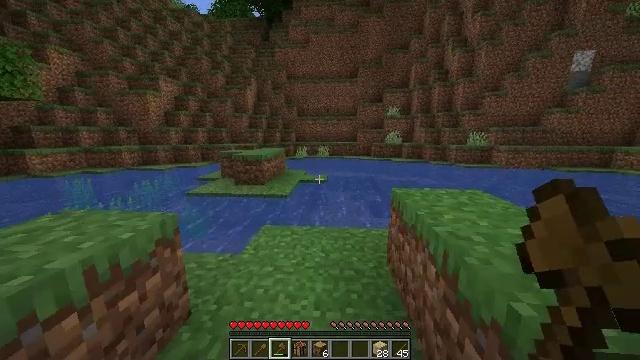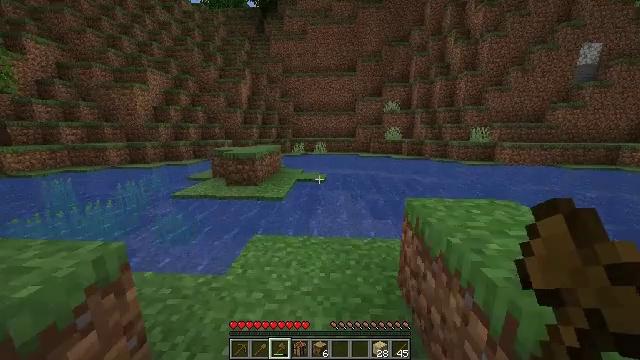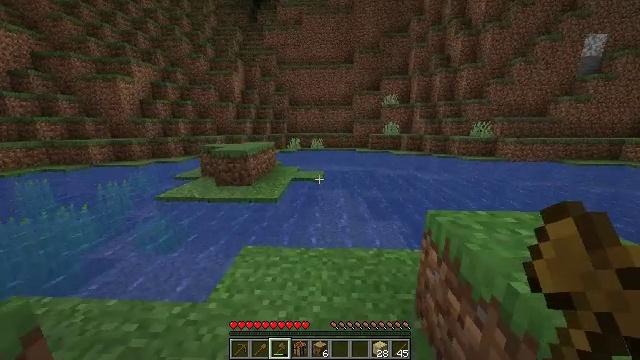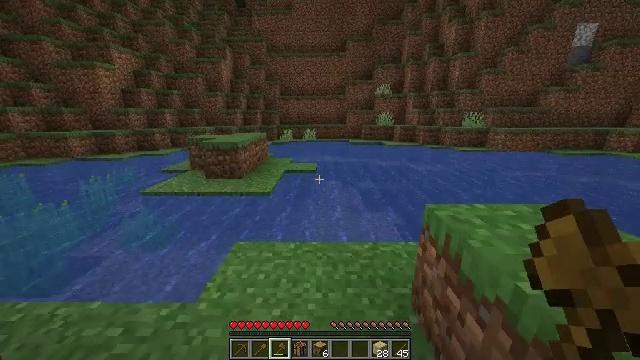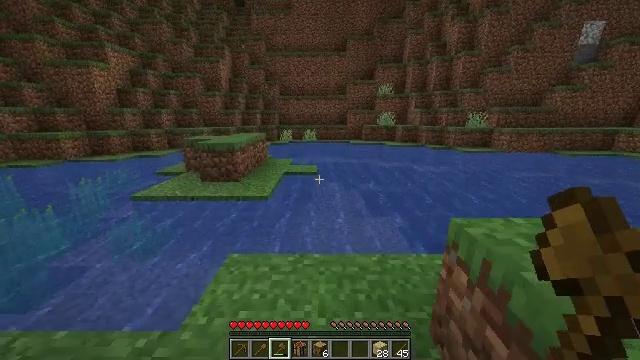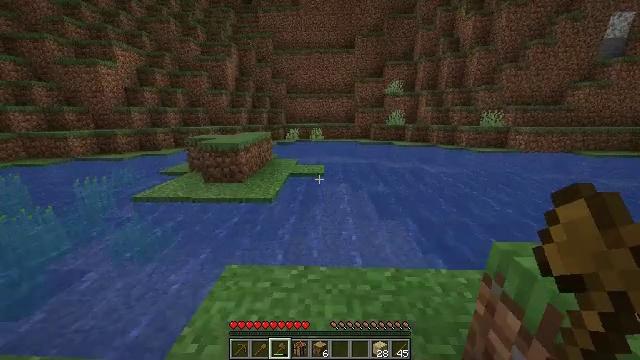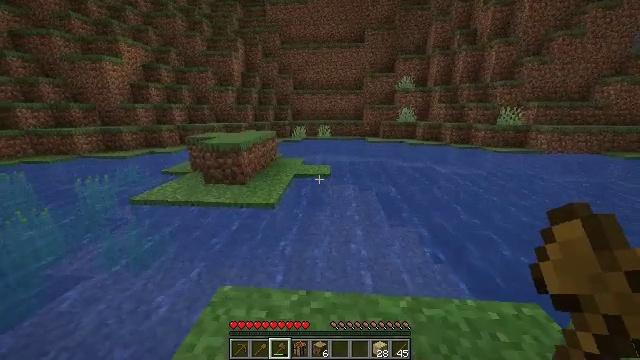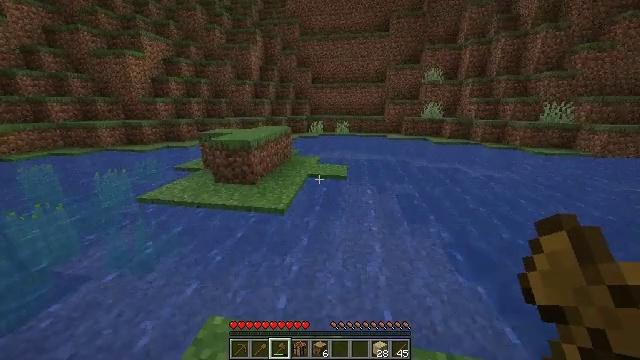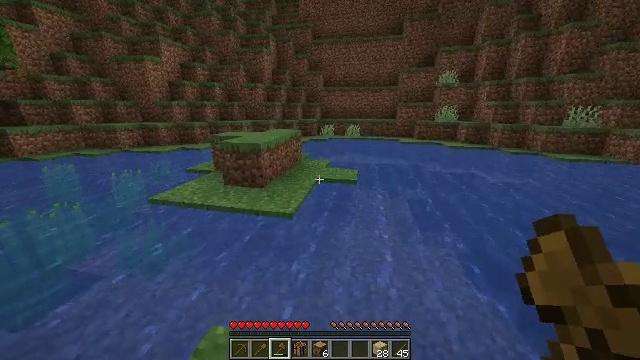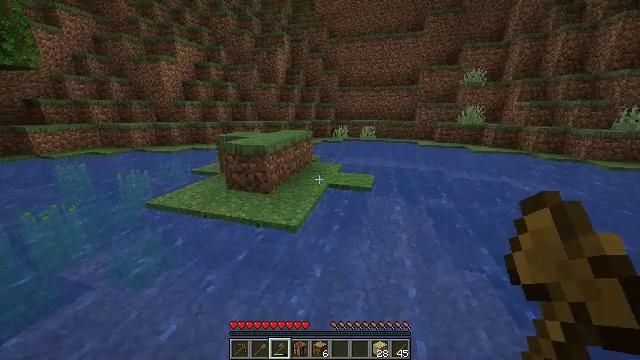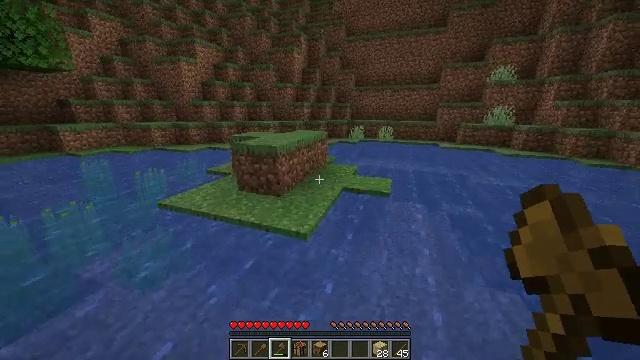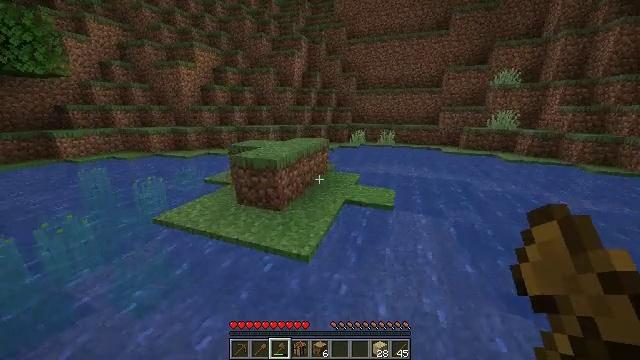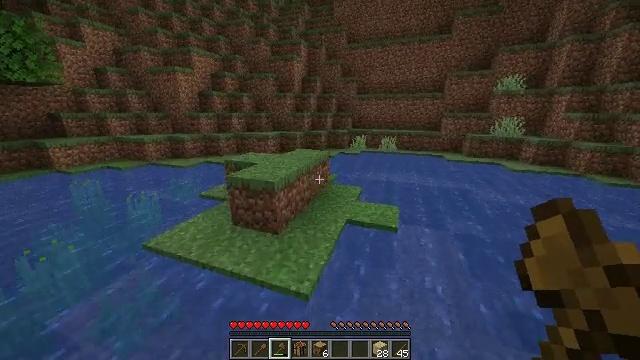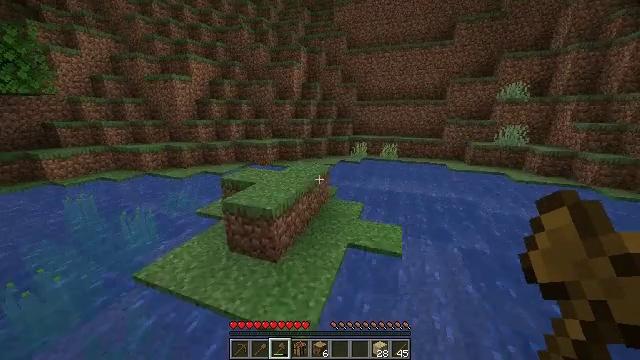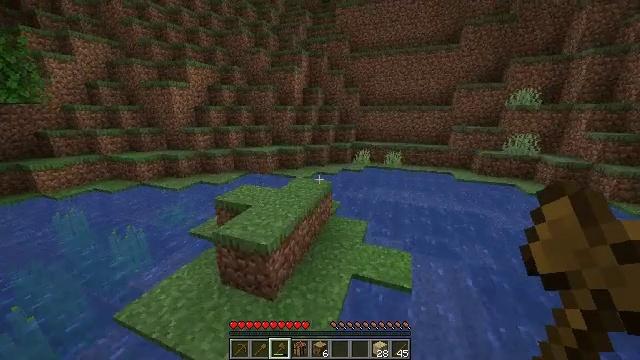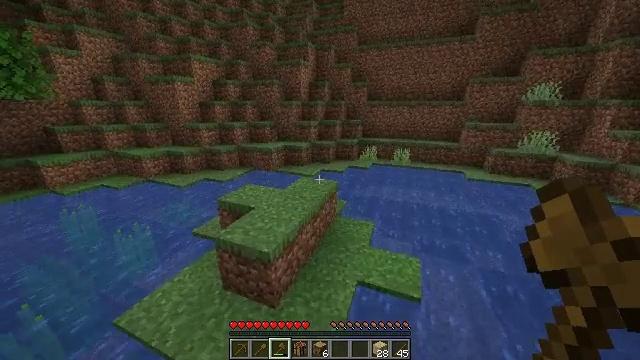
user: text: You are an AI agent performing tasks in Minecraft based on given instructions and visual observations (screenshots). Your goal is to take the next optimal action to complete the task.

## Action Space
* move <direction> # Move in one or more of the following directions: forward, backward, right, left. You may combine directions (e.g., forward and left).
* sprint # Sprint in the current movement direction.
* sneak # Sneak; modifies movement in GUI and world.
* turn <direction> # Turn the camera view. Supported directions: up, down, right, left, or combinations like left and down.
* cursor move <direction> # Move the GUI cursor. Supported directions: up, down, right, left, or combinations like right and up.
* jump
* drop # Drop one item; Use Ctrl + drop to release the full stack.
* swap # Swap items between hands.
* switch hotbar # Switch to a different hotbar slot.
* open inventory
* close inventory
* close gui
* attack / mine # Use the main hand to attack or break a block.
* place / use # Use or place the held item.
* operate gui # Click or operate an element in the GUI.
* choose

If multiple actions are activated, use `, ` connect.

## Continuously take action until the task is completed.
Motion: motion action
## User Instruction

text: Mine grass block from the ground.
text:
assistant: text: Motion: move forward, sprint
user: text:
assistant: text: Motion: move forward, sprint, turn right and down
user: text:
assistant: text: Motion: move forward, sprint, turn right and down
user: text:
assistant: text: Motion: move forward, sprint
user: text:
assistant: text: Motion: move forward, sprint, turn left
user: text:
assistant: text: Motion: move forward, sprint, turn left
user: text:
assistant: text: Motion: move forward, sprint, turn left and down
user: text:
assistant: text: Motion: move forward, sprint, turn left
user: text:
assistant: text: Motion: move forward, sprint, turn left
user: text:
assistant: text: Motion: move forward, sprint, turn left
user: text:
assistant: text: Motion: move forward, sprint, jump
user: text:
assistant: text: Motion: move forward, jump
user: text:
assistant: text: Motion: move forward, jump
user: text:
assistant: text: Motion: move forward, sprint, jump
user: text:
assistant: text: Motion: move forward, sprint, turn left and down
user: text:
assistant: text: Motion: move forward, sprint, turn left and down
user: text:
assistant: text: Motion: move forward, sprint, turn left and up
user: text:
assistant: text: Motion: move forward, sprint
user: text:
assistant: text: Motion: move forward, sprint
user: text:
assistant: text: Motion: move forward, sprint
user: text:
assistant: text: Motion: move forward, sprint
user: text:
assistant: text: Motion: move forward, sprint
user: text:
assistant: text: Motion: move forward, jump
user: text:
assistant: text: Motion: move forward, jump
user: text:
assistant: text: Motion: move forward, sprint, jump
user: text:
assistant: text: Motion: move forward, sprint, turn down
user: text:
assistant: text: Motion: move forward, sprint, turn down
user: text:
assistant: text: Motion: move forward and move left, sprint
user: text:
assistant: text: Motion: move forward and move left, sprint
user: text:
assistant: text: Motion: move forward and move left, sprint